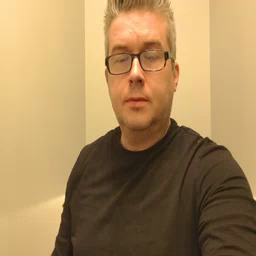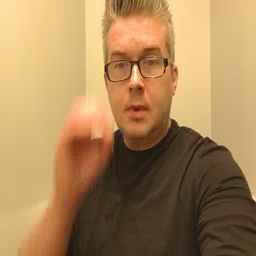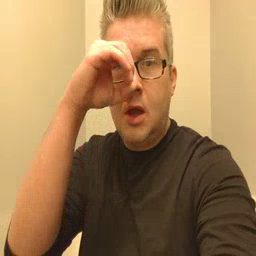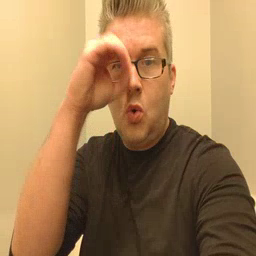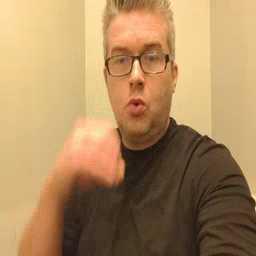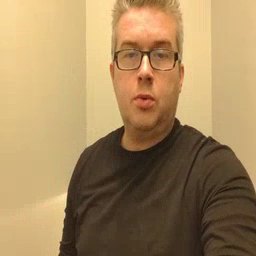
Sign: owl